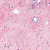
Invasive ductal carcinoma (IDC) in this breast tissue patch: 0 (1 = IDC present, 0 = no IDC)